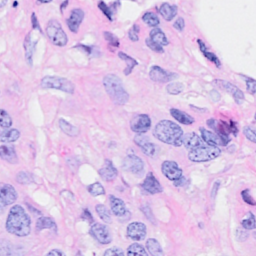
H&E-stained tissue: Breast